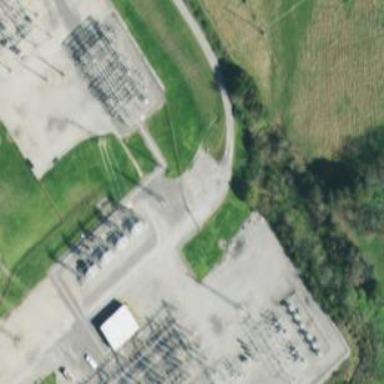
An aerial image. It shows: Power substation.